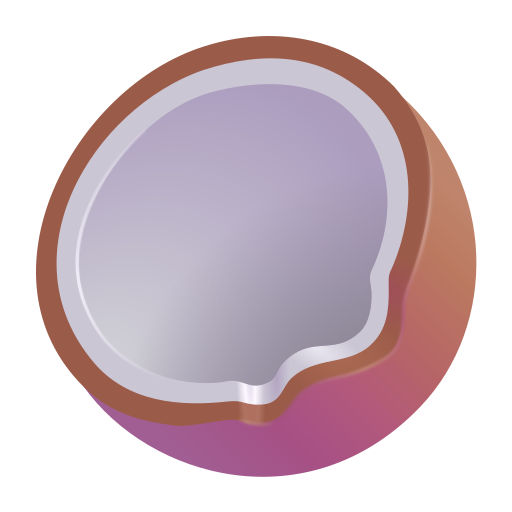
coconut color